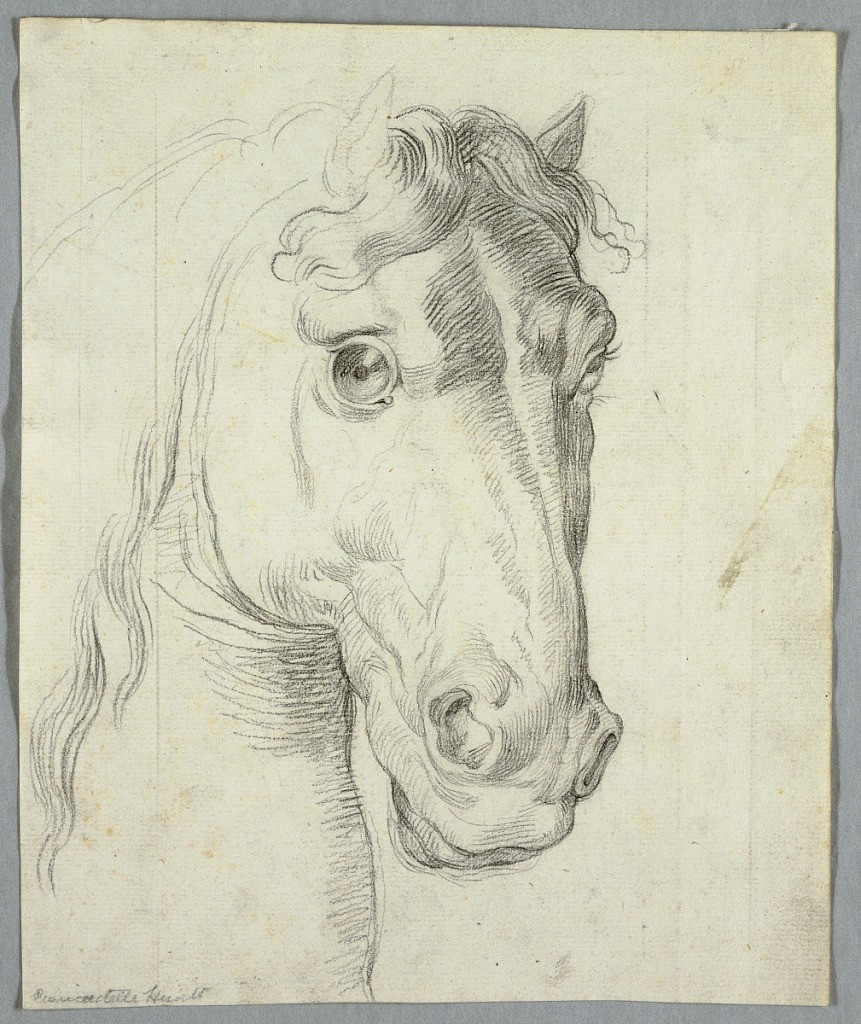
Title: Study of a Horse
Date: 1810–1820
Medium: Charcoal on paper
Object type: Drawing
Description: Head of horse. Mane missing.